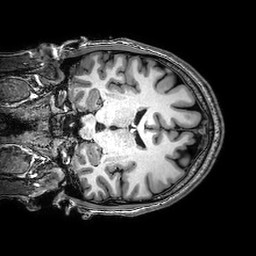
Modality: T1w
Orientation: coronal
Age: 33
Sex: male
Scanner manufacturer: philips
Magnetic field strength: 3 T
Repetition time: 0.008344 s
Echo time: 0.00385 s